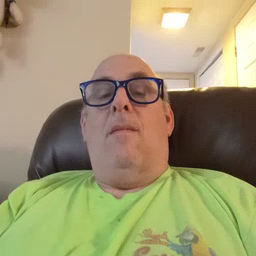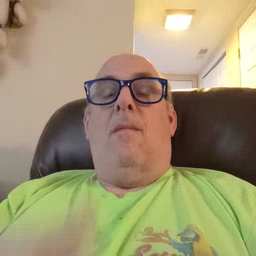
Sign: weus